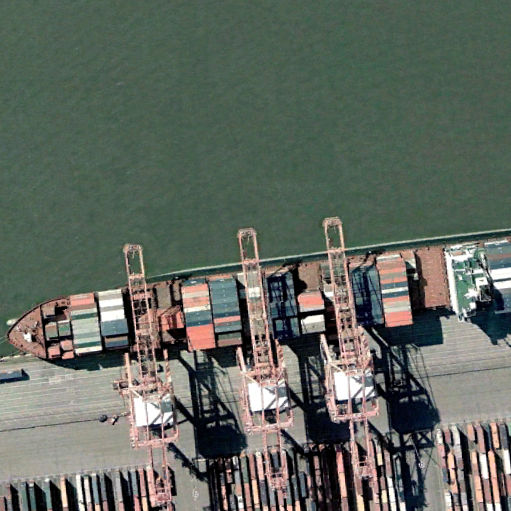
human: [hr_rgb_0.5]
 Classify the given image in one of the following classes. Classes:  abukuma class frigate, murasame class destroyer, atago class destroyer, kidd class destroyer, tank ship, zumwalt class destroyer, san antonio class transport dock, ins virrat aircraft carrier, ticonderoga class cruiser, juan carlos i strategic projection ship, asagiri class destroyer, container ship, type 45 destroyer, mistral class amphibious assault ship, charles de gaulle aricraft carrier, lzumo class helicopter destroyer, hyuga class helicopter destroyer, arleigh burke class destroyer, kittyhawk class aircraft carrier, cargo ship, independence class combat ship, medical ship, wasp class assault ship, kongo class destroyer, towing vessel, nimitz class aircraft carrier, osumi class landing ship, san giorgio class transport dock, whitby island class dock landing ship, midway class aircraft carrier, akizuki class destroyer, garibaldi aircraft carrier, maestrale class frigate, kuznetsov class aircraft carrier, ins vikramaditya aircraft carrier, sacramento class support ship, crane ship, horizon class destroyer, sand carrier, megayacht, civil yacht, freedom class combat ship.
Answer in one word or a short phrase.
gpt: Container ship